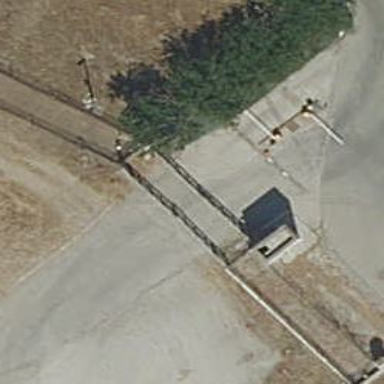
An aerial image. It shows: Gate.